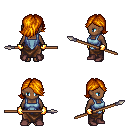
a pixel art fantasy rpg character, female body template, human, dark skin, blue vest, robe skirt, dark blonde swoop hairstyle, gold gloves, maroon shoes, spear, four views (front, back, left, right), 2x2 character sprite sheet, small pixel art, hard edges, no anti-aliasing